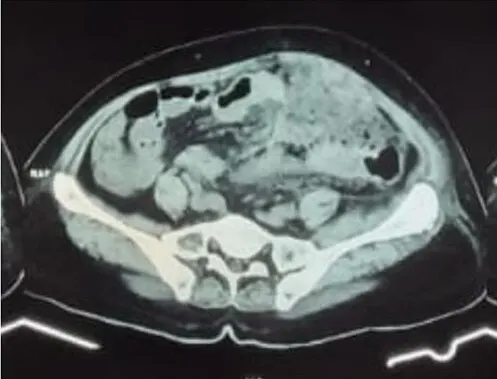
Abdominal CT scan with contrast showed transverse, descending to sigmoid colon wall thickening and significant contrast enhancement supporting colitis with mesenteritis.
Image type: radiology (ct)